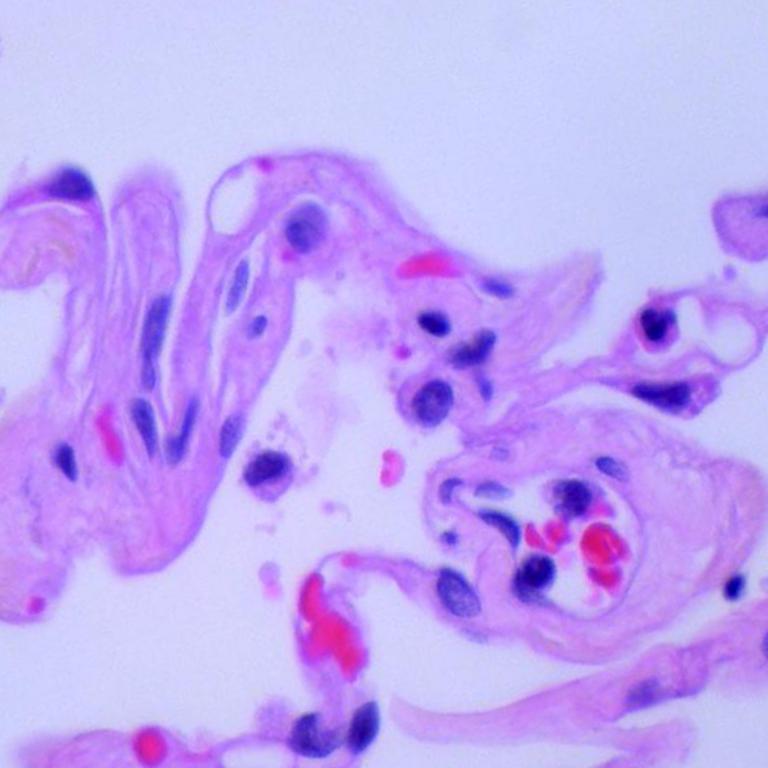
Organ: lung
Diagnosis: benign